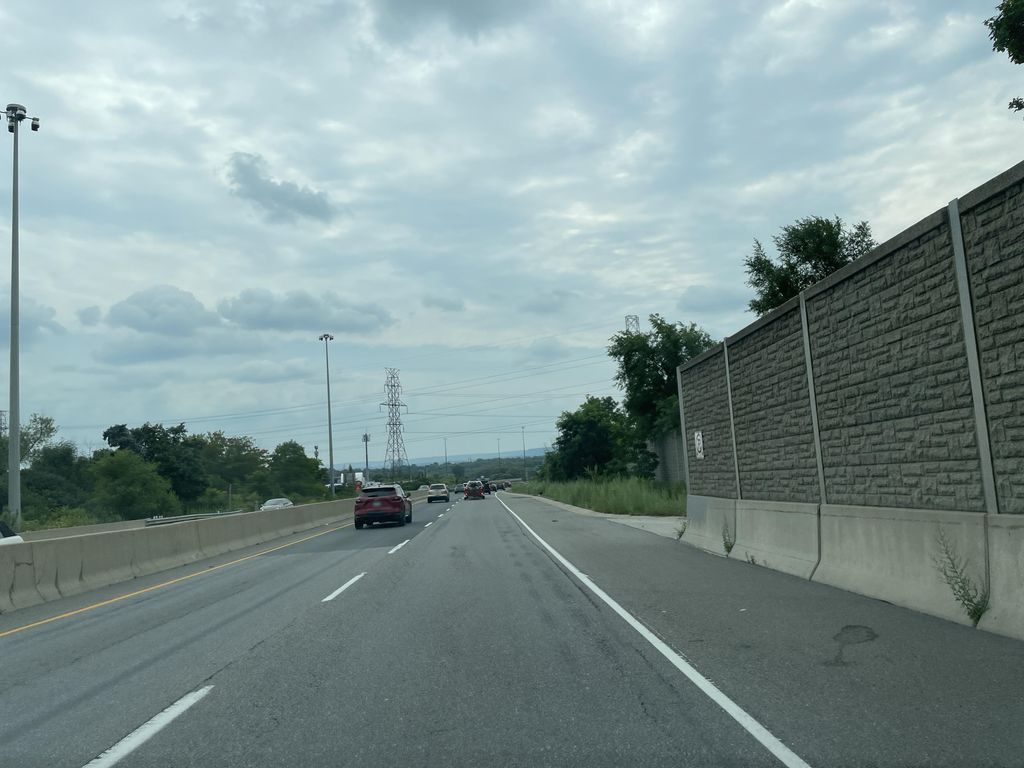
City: hamilton